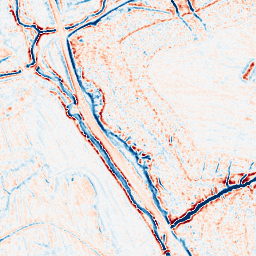
Category: edge_preserving
Decomposition family: bilateral
Decomposition parameters: d: 9
sigma_color: 150
sigma_space: 100
Upsampling method: sinc_hamming
Upsampling parameters: scale: 2
kernel_size: 4
Upsampling scale: 2